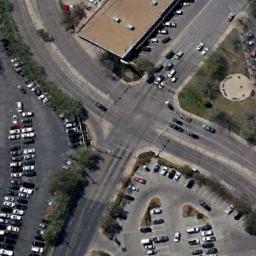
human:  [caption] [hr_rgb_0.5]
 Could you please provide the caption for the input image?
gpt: An intersection with normal traffic is between some parking lots and a lawn .

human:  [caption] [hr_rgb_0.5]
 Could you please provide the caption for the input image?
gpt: A black car stopped at the intersection .

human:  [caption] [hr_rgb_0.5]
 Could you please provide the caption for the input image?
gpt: There are several moving vehicles on the road at the intersection, There are many buildings and some trees around the intersection, And many cars are parked in the open space beside the intersection .

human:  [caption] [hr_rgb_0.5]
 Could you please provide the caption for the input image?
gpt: There are numerous cars in the parking lot next to the intersection .

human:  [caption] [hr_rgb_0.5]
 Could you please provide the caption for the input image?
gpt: There are two parking lots with many cars beside the intersection .